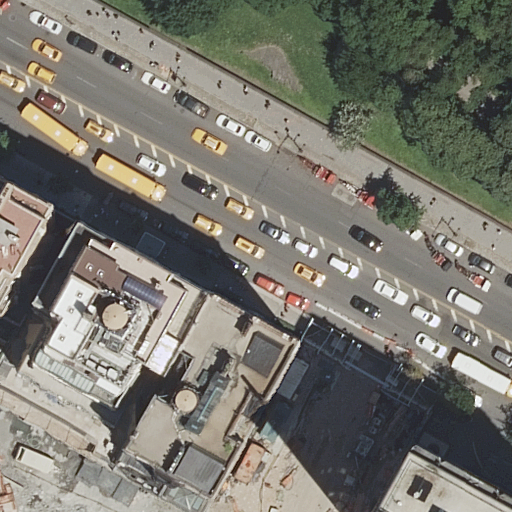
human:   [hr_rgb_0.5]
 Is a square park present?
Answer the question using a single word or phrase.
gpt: no

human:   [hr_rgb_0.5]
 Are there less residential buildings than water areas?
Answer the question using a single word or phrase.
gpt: no

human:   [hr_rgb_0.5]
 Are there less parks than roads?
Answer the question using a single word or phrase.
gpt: yes

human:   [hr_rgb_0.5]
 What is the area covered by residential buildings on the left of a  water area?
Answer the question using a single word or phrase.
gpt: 0m2

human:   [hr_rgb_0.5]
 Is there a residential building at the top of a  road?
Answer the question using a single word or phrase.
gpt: no

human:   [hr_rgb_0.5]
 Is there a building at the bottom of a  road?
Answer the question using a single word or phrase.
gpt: yes

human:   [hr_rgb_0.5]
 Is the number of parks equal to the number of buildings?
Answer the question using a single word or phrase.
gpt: no

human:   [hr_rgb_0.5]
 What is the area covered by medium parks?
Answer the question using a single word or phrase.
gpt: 222m2

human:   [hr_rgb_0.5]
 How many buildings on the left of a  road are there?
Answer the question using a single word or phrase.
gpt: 4

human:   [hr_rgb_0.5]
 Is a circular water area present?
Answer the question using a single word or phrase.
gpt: no

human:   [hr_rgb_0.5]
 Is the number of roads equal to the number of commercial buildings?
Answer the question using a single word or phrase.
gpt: no

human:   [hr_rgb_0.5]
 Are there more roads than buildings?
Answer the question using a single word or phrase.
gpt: no

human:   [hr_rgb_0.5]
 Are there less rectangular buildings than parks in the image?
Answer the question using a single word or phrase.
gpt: no

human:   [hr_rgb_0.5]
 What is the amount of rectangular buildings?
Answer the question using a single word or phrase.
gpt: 2

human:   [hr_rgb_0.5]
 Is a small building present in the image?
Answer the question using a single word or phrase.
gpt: no

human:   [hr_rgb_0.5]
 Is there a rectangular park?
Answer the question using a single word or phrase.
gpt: yes

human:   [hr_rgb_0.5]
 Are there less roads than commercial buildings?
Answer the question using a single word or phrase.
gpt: no

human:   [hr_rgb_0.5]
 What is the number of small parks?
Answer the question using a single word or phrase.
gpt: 0

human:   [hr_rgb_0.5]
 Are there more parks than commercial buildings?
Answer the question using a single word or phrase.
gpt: yes

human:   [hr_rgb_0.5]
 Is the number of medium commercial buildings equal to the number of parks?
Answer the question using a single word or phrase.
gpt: no

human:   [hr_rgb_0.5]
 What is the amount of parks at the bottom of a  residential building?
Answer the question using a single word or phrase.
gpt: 0

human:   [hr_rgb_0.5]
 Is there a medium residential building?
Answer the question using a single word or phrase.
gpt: yes

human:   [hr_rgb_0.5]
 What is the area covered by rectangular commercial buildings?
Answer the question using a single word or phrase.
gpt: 0m2

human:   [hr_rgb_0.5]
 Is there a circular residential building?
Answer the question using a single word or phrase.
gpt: no

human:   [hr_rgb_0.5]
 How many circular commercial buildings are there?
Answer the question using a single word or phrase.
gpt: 0

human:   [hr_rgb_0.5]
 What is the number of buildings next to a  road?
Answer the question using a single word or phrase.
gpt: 5

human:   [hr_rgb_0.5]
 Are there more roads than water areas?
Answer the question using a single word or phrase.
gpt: yes

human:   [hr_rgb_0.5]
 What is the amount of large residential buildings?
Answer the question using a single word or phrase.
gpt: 3

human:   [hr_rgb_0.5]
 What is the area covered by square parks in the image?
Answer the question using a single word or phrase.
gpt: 0m2

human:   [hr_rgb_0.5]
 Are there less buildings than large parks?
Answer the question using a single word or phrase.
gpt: no

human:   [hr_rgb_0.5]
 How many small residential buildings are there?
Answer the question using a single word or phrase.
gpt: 0

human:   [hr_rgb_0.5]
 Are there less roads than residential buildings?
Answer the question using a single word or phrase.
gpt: yes

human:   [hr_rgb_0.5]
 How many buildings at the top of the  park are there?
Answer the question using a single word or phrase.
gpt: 0

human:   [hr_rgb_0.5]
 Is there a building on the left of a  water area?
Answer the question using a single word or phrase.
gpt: no

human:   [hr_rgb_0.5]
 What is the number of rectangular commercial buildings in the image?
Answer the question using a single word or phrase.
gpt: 0

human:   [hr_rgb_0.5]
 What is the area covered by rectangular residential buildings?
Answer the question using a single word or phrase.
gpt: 414m2